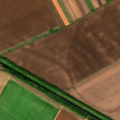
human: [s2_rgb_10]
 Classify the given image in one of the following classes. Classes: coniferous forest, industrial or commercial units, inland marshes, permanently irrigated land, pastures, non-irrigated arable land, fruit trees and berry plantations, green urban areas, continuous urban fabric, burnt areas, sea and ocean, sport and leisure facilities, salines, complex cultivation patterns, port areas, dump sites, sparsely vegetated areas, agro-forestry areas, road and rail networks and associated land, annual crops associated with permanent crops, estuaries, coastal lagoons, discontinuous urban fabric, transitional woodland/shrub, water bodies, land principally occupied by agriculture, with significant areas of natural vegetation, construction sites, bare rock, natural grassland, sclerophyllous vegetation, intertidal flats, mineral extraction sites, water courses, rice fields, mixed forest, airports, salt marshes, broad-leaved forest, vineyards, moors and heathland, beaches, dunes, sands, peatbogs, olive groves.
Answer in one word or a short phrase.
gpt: non-irrigated arable land, transitional woodland/shrub